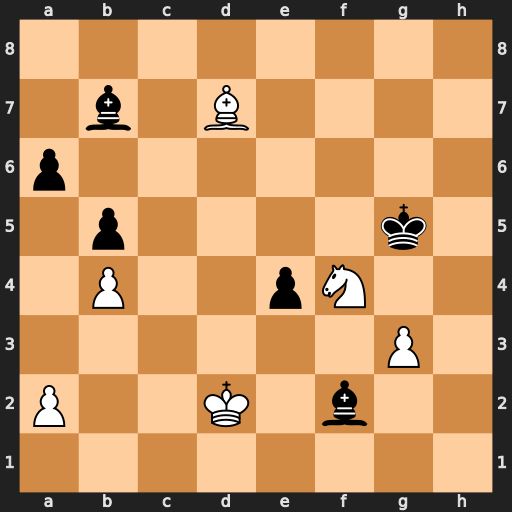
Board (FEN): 8/1b1B4/p7/1p4k1/1P2pN2/6P1/P2K1b2/8
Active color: w
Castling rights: -
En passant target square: -
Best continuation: Nh3+ Kf6 Nxf2